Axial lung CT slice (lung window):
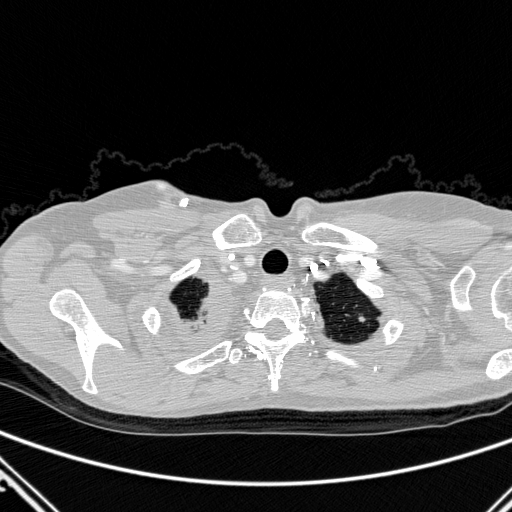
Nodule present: yes
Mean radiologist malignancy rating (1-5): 2.333